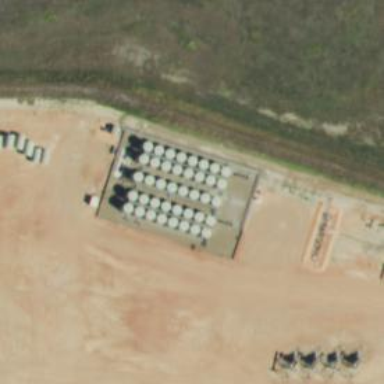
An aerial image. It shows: Storage tank with man-made structure.